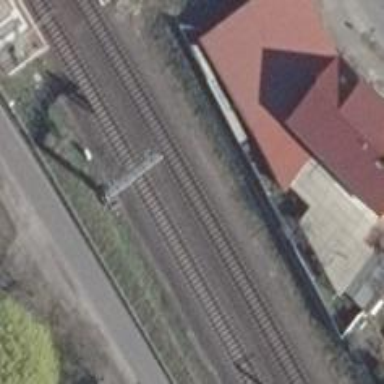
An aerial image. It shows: Railway signal.